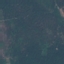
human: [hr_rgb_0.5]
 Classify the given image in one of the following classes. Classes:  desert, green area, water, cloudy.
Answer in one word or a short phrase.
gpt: green area